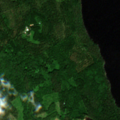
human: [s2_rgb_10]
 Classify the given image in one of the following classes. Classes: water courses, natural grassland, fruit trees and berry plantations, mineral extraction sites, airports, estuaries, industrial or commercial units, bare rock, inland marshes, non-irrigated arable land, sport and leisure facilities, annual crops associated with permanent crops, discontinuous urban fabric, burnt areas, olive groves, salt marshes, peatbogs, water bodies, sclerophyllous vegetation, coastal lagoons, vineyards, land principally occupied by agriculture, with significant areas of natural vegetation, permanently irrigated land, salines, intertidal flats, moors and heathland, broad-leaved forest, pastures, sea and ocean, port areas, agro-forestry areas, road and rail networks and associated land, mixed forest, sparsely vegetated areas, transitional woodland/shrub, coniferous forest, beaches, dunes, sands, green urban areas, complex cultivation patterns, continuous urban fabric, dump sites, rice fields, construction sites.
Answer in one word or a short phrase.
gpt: broad-leaved forest, coniferous forest, mixed forest, water bodies